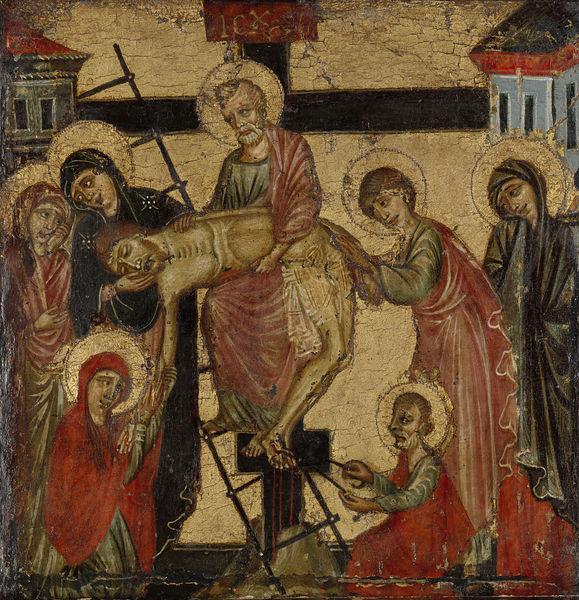
Titel: De kruisafneming
Standort: Amsterdam
Institution: Rijksmuseum
Schlagwörter: gott, körper, lendenschurz, frauen, menschen, männer, gebäude, haus, rot, mensch, tod, gold, füße, leiter, treppe, kreuz, weinen, heiligenschein, christus, jesus, jesus christus, kreuzabnahme, wunden, christlich, toga, heilige, maria, petrus, sakral, ikone, tränen, zange, abnahme, träne, truer